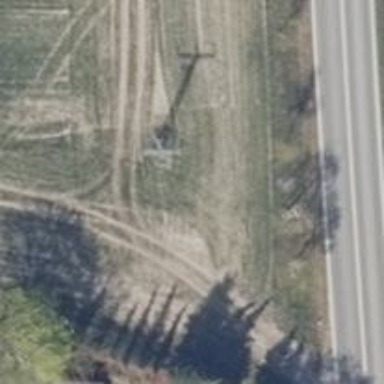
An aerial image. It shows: Power pole.